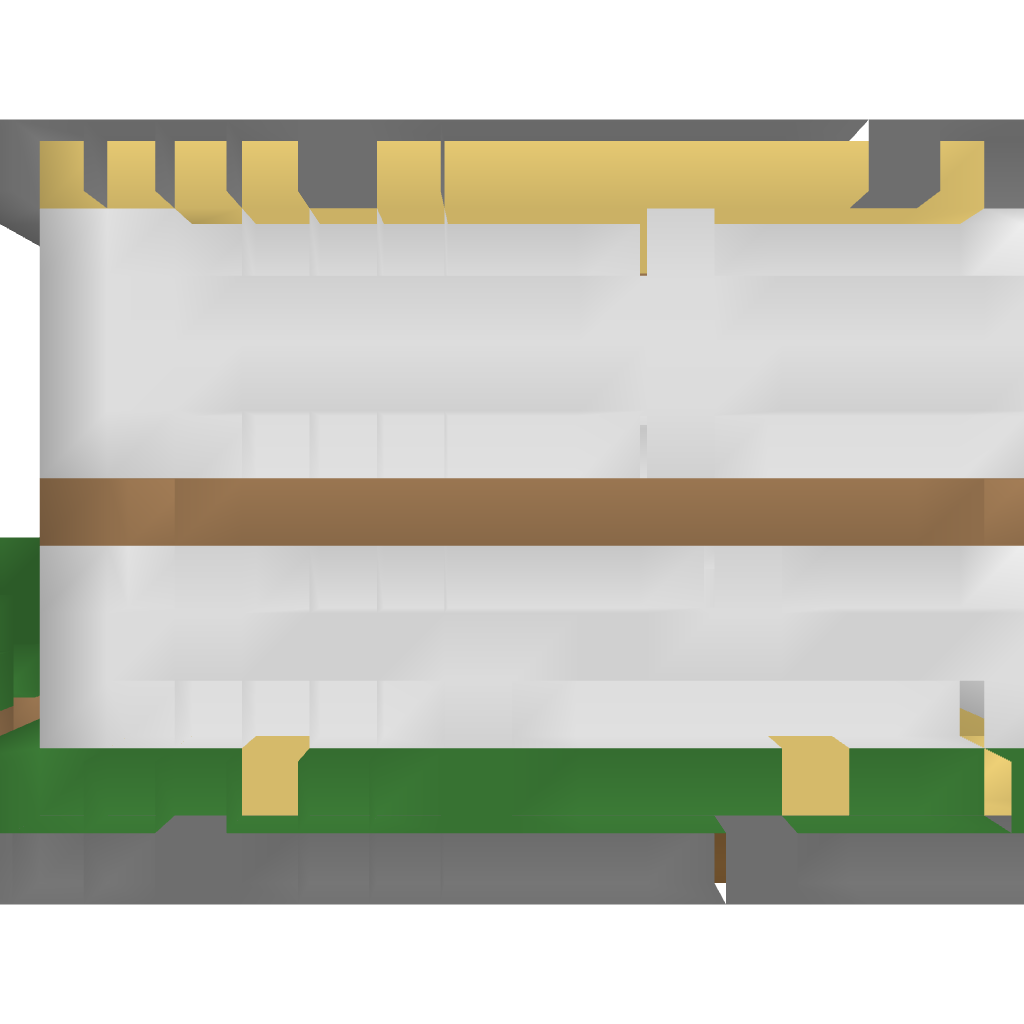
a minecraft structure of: The Ingram Home bad low quality